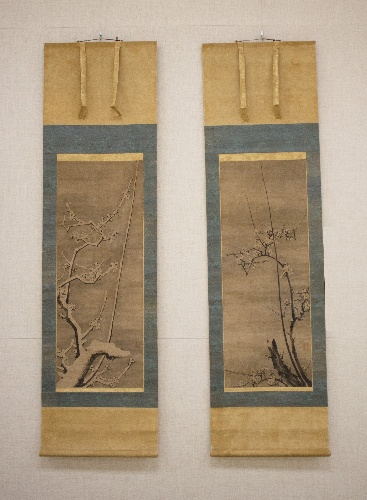
Title: 墨梅図|Ink Plum
Artist: Heisen (Byōsen) Myōshitsu
Artist bio: Japanese, active ca. 1450–80
Date: 15th century
Object type: Hanging scrolls
Classification: Paintings
Medium: Pair of hanging scrolls; ink on paper
Culture: Japan
Period: Muromachi period (1392–1573)
Dimensions: Image: 34 1/16 × 13 1/16 in. (86.5 × 33.2 cm)
Overall with mounting: 62 1/2 × 17 1/2 in. (158.8 × 44.5 cm)
Overall with knobs: 62 1/2 × 19 5/16 in. (158.8 × 49.1 cm)
Department: Asian Art
Credit line: Mary and Cheney Cowles Collection, Gift of Mary and Cheney Cowles, 2018
Accession year: 2018
Repository: Metropolitan Museum of Art, New York, NY